Brain MRI, t2w sequence, axial 2D slice.
Patient: age 30, sex F, weight 75 kg, height 1.7 m
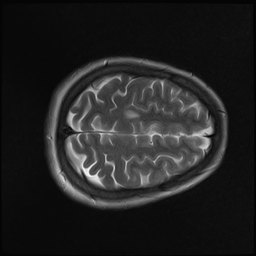